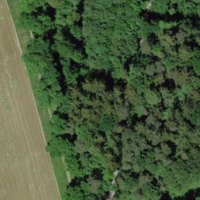
EUNIS habitat code: 44
Species observed at this site:
Scaeva selenitica
Scaeva pyrastri
Platycheirus ambiguum